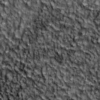
Label: not_dusty